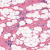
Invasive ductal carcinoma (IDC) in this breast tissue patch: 0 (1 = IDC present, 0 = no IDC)